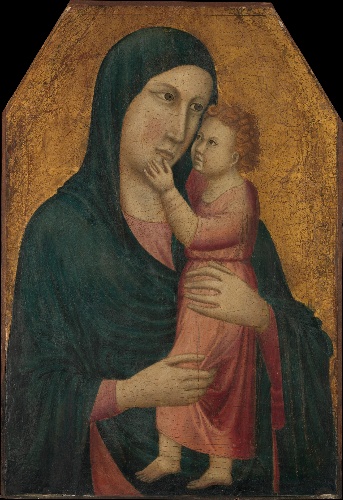
Title: Madonna and Child
Artist: Italian (Florentine or Paduan) Painter (Cheyo da Firenze?)
Artist bio: ca. 1307–17
Object type: Painting fragment
Classification: Paintings
Medium: Tempera on wood, gold ground
Dimensions: 24 1/4 x 16 1/2 in. (61.5 x 41.9 cm)
Department: European Paintings
Credit line: Gift of Robert Lehman, 1947
Accession year: 1947
Repository: Metropolitan Museum of Art, New York, NY
Tags: Madonna and Child